Question: I have the following code to make the 'UIImageView' in each of my UITableView's cells have rounded corners:
'''
- (void)awakeFromNib
{
// Rounded corners.
[[cellImage layer] setCornerRadius:([cellImage frame].size.height / 2)];
[[cellImage layer] setMasksToBounds:YES];
[[cellImage layer] setBorderColor:[[UIColor whiteColor] CGColor]];
[[cellImage layer] setBorderWidth:3]; // Trouble!
}
'''
I want the images to have a bit of a gap between them, and figured I could make use of the border width to make that happen. Below is an image of what actually happened:

It's that faint black border that I want to know how to get rid of. I'd like to think there's a way of doing it using border width. If not, the best approach might be just to resize the image itself and just set the border width to be 0.
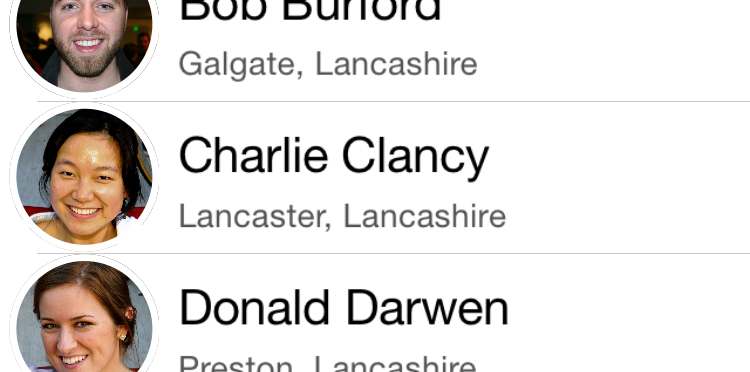
Answer: Rather than using corner radius, you can create bezier path for the mask, create a shape layer for that path, and then specify that shape layer for the image view's layer's mask:
'''
CGFloat margin = 3.0;
CGRect rect = CGRectInset(imageView.bounds, margin, margin);
UIBezierPath *path = [UIBezierPath bezierPathWithArcCenter:CGPointMake(imageView.bounds.size.width/2, imageView.bounds.size.height/2) radius:radius startAngle:0 endAngle:M_PI*2 clockwise:NO];
CAShapeLayer *mask = [CAShapeLayer layer];
mask.path = path.CGPath;
imageView.layer.mask = mask;
'''